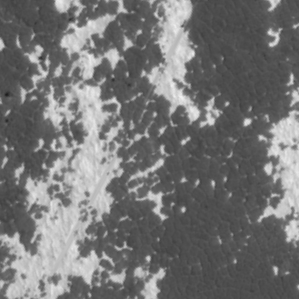
Label: frost